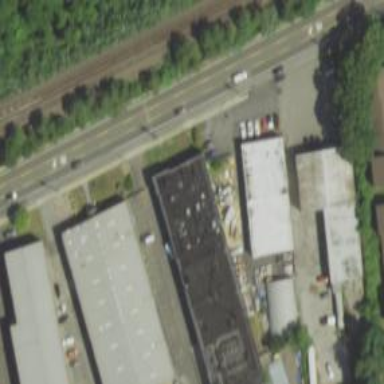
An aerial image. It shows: Commercial building.